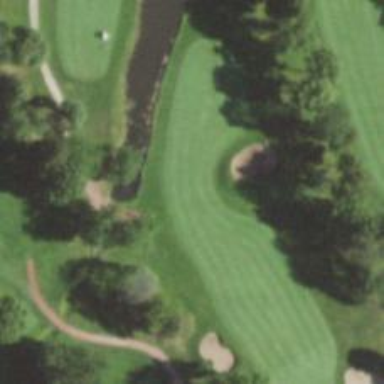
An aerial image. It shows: View of golf hole.